Question: I've created a TitledPane in JavaFX with a single child component (a button) as follows:
'''
<?import java.lang.*?>
<?import javafx.scene.control.*?>
<?import javafx.scene.layout.*?>
<AnchorPane id="AnchorPane" prefHeight="400.0" prefWidth="600.0" xmlns="http://javafx.com/javafx/8" xmlns:fx="http://javafx.com/fxml/1">
<children>
<TitledPane animated="false" layoutX="137.0" layoutY="60.0" prefHeight="400.0" prefWidth="600.0" text="untitled" AnchorPane.bottomAnchor="0.0" AnchorPane.leftAnchor="0.0" AnchorPane.rightAnchor="0.0" AnchorPane.topAnchor="0.0">
<content>
<AnchorPane minHeight="0.0" minWidth="0.0" prefHeight="180.0" prefWidth="200.0" >
<children >
<Button layoutX="<PHONE>" layoutY="133.5" mnemonicParsing="false" prefHeight="374.0" prefWidth="598.0" text="Button" AnchorPane.bottomAnchor="0.0" AnchorPane.leftAnchor="0.0" AnchorPane.rightAnchor="0.0" AnchorPane.topAnchor="0.0" />
</children>
</AnchorPane>
</content>
</TitledPane>
</children>
</AnchorPane>
'''
This appears as below. There is quite a bit a spacing around the button, I'd like to reduce this to either 0 or maybe, a single pixel. I don't see any property of either the AnchorPane or the TitledPane that will do this. Is there such a property?

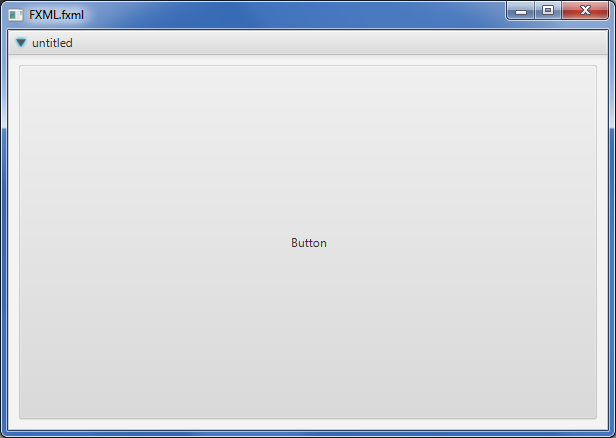
Answer: Use <URL> to figure out issues like this.
The AnchorPane inside the TitledPane has padding of 0.8em (10px) on all sides. This is defined in the default stylesheet, modena.css. You can reset it in the FXML:
'''
<?import java.lang.*?>
<?import javafx.scene.control.*?>
<?import javafx.scene.layout.*?>
<?import javafx.geometry.Insets?>
<AnchorPane id="AnchorPane" prefHeight="400.0" prefWidth="600.0" xmlns="http://javafx.com/javafx/8" xmlns:fx="http://javafx.com/fxml/1">
<children>
<TitledPane animated="false" text="untitled" AnchorPane.bottomAnchor="0.0" AnchorPane.leftAnchor="0.0" AnchorPane.rightAnchor="0.0" AnchorPane.topAnchor="0.0">
<content>
<AnchorPane >
<padding>
<Insets top="0" right="0" left="0" bottom="0"/>
</padding>
<children >
<Button mnemonicParsing="false" text="Button" AnchorPane.bottomAnchor="0.0" AnchorPane.leftAnchor="0.0" AnchorPane.rightAnchor="0.0" AnchorPane.topAnchor="0.0" />
</children>
</AnchorPane>
</content>
</TitledPane>
</children>
</AnchorPane>
'''
or with an external style sheet with
'''
.titled-pane > * > * > AnchorPane {
-fx-padding: 0em ;
}
'''